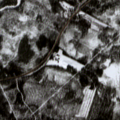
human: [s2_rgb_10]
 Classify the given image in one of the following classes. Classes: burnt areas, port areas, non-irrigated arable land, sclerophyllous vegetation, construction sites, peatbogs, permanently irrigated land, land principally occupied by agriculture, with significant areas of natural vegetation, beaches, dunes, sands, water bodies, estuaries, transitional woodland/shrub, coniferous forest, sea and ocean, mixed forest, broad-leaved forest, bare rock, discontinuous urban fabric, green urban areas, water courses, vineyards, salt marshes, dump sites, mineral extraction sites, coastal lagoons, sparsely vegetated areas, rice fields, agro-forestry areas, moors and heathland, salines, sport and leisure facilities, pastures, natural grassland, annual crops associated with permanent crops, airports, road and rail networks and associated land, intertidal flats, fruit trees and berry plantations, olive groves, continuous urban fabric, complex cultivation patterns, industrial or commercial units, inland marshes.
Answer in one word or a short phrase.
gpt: coniferous forest, mixed forest, peatbogs